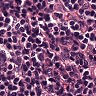
Metastatic tissue present: no